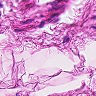
Metastatic tissue present: no